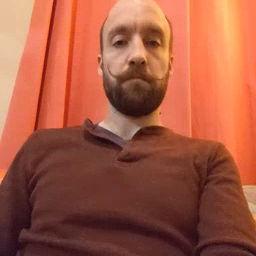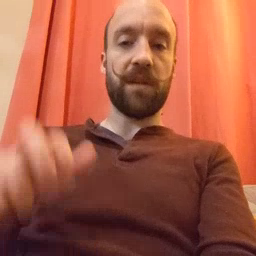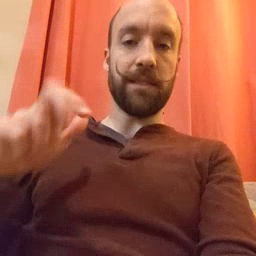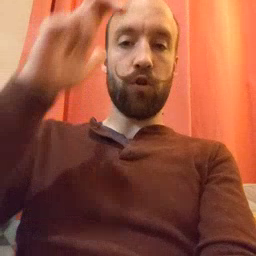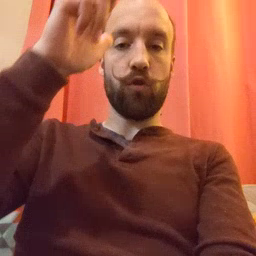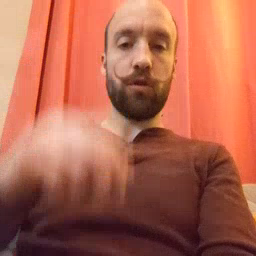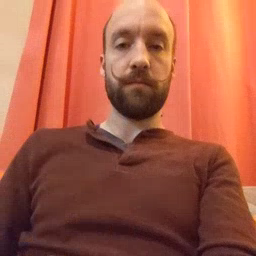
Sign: stairs